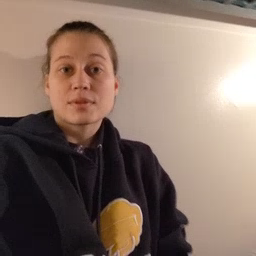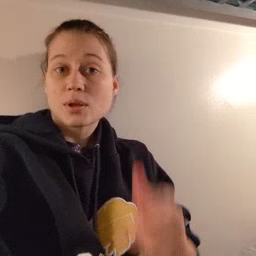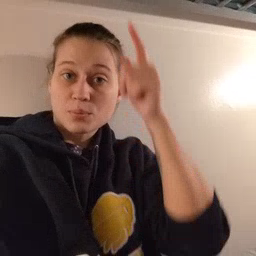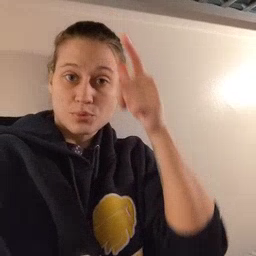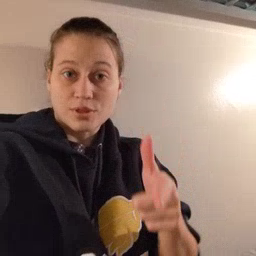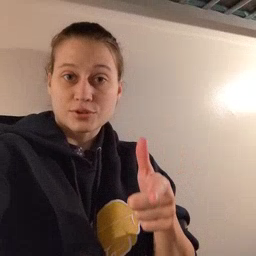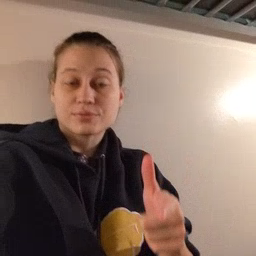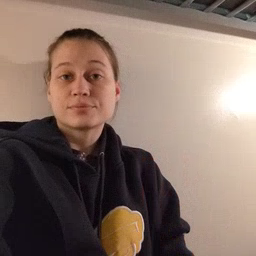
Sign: brother